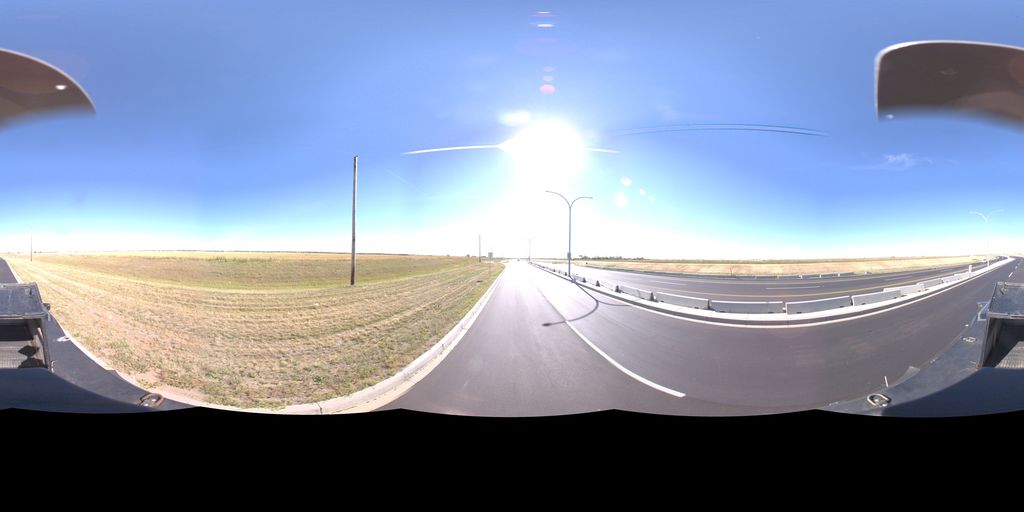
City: saskatoon